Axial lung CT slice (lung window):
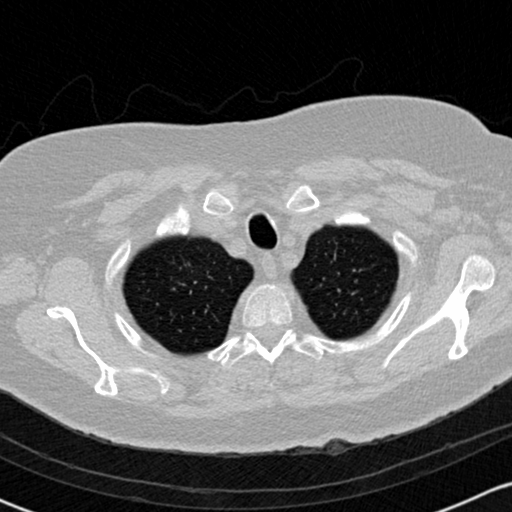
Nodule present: no